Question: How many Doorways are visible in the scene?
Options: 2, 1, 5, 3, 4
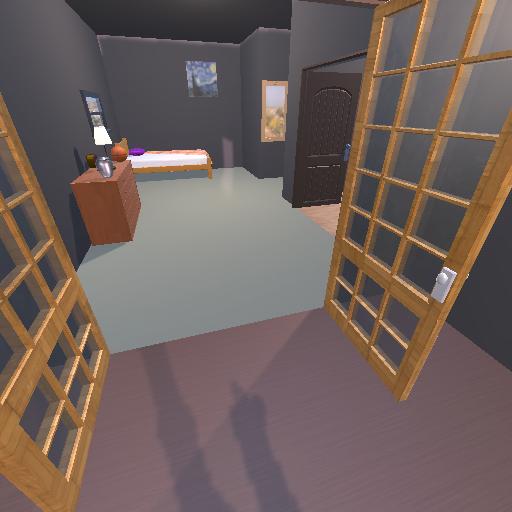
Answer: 2